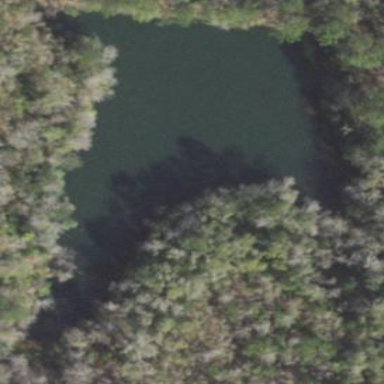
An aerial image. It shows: Reservoir of natural water.